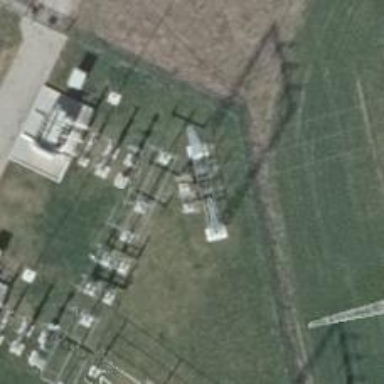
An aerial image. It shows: Switch used for power control.